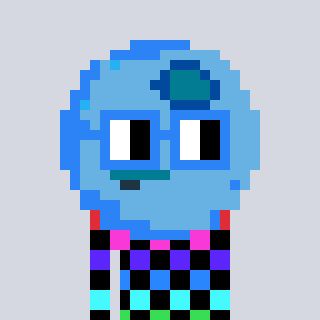
a pixel art character with square blue glasses, a blueberry-shaped head and a blue-colored body on a cool background